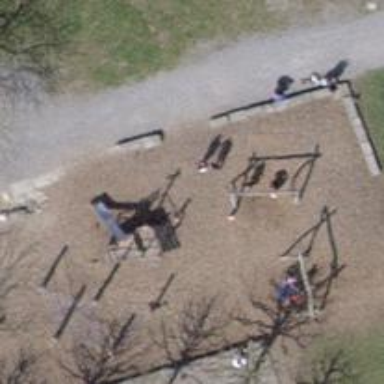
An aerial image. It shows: Playground structure designed with ship theme.